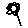
Label: flower